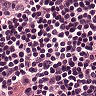
Metastatic tissue present: no